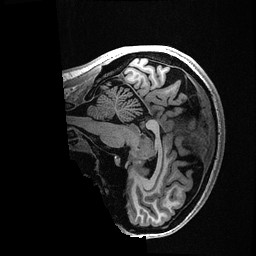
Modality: T1w
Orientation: sagittal
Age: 36
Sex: female
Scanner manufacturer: ge
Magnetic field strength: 3 T
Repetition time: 0.006952 s
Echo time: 0.00292 s